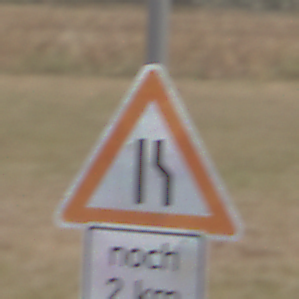
Verkehrszeichen: EinseitigVerengteFahrbahnRechts
Zusatzzeichen unten: LaengeEinerStrecke4
Umgebung: Outdoor, Suburban
Tageszeit: Midday
Wetter: Overcast
Licht: Natural
Jahreszeit: NotSpecified
Kontrast: LowContrast